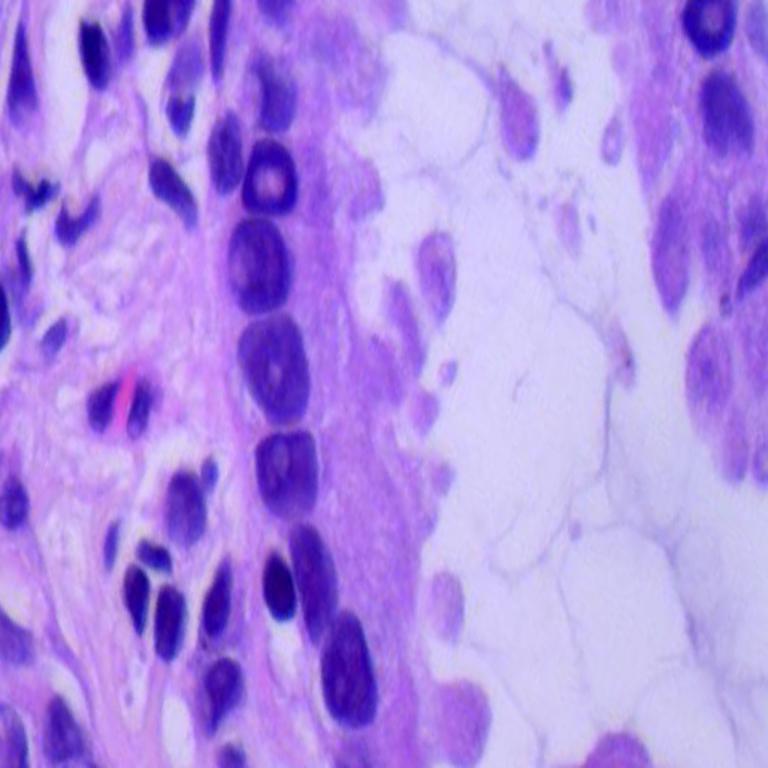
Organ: lung
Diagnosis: adenocarcinomas